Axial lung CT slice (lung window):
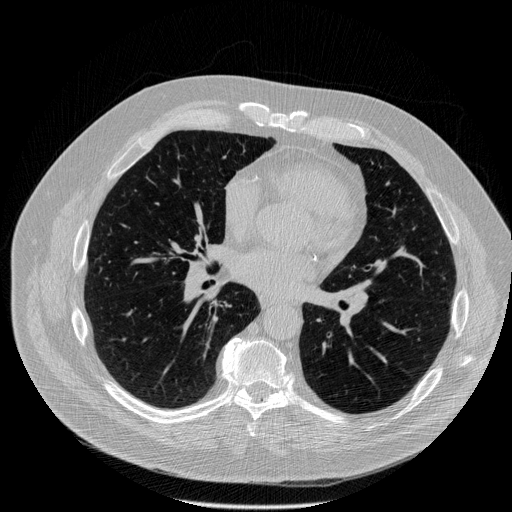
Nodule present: no